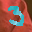
Label: 3